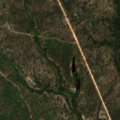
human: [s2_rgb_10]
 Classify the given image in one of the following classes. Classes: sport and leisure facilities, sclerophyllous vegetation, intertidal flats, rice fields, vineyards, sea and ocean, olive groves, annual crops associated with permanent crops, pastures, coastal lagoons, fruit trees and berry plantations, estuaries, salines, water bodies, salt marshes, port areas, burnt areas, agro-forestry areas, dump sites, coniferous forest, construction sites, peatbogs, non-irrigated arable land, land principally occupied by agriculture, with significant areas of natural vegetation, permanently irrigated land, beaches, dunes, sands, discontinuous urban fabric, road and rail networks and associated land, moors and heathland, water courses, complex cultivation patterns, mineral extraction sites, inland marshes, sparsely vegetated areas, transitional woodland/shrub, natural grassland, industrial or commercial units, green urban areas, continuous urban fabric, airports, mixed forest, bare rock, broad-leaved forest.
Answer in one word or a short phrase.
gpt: broad-leaved forest